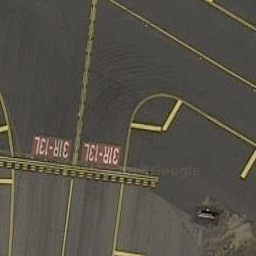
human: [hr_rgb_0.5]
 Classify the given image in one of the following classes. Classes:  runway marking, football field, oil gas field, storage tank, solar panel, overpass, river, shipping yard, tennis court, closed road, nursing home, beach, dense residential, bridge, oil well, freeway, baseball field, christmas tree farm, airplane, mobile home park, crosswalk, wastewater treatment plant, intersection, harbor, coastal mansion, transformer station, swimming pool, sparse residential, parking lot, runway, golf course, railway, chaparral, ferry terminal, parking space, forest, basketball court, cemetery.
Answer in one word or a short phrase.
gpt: runway marking